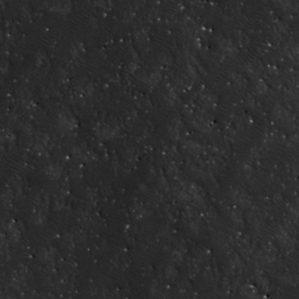
Label: non_frost